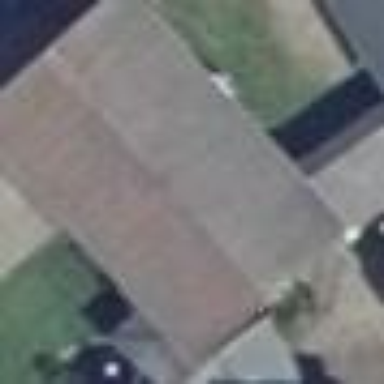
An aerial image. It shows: House with gabled roof oriented along the building.